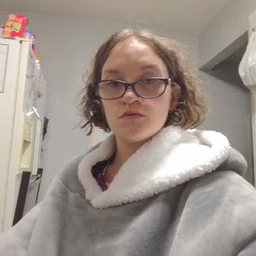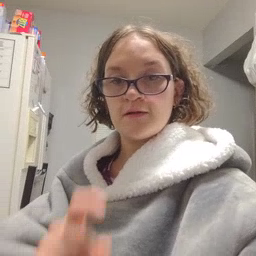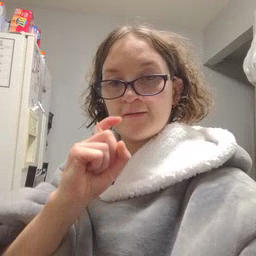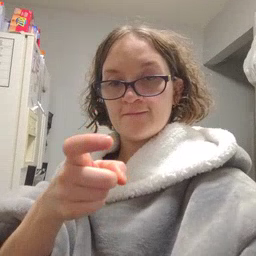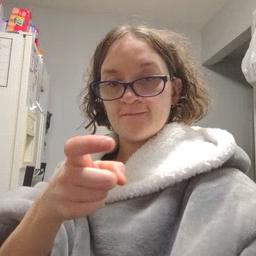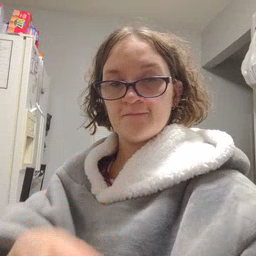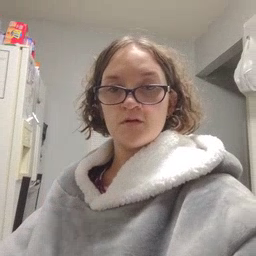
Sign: gift